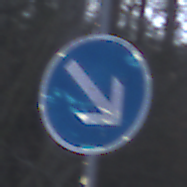
Verkehrszeichen: VorgeschriebeneVorbeifahrtRechts
Umgebung: Outdoor, Nature
Tageszeit: MorningAfternoon
Wetter: Overcast
Licht: Natural
Jahreszeit: Winter
Kontrast: LowContrast